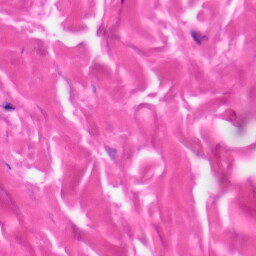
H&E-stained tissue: Skin